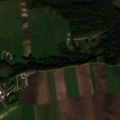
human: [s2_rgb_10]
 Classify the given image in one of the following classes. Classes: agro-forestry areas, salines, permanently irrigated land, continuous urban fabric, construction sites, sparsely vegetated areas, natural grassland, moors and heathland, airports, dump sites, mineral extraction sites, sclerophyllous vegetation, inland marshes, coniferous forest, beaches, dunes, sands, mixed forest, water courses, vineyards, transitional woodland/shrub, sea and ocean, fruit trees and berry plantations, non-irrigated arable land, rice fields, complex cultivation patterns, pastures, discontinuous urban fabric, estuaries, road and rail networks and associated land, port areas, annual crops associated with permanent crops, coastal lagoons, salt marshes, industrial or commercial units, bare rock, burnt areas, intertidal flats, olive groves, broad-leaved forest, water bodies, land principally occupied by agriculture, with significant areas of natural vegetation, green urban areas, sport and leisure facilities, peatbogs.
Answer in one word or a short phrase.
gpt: discontinuous urban fabric, non-irrigated arable land, pastures, land principally occupied by agriculture, with significant areas of natural vegetation, coniferous forest, transitional woodland/shrub